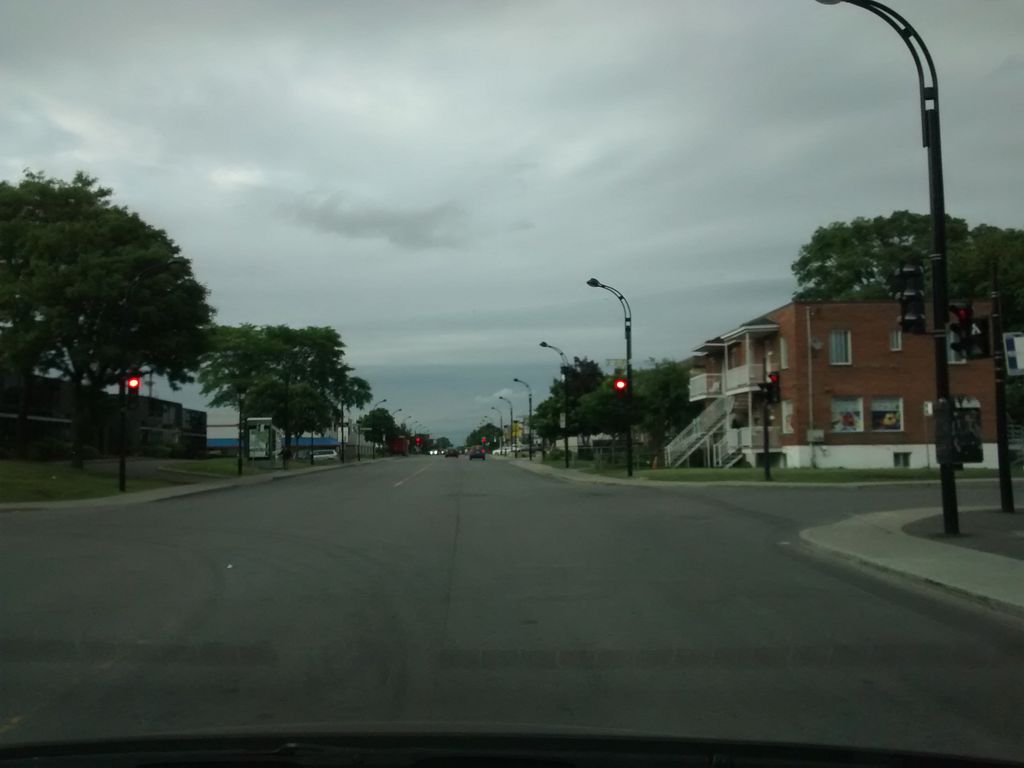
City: montreal